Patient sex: F
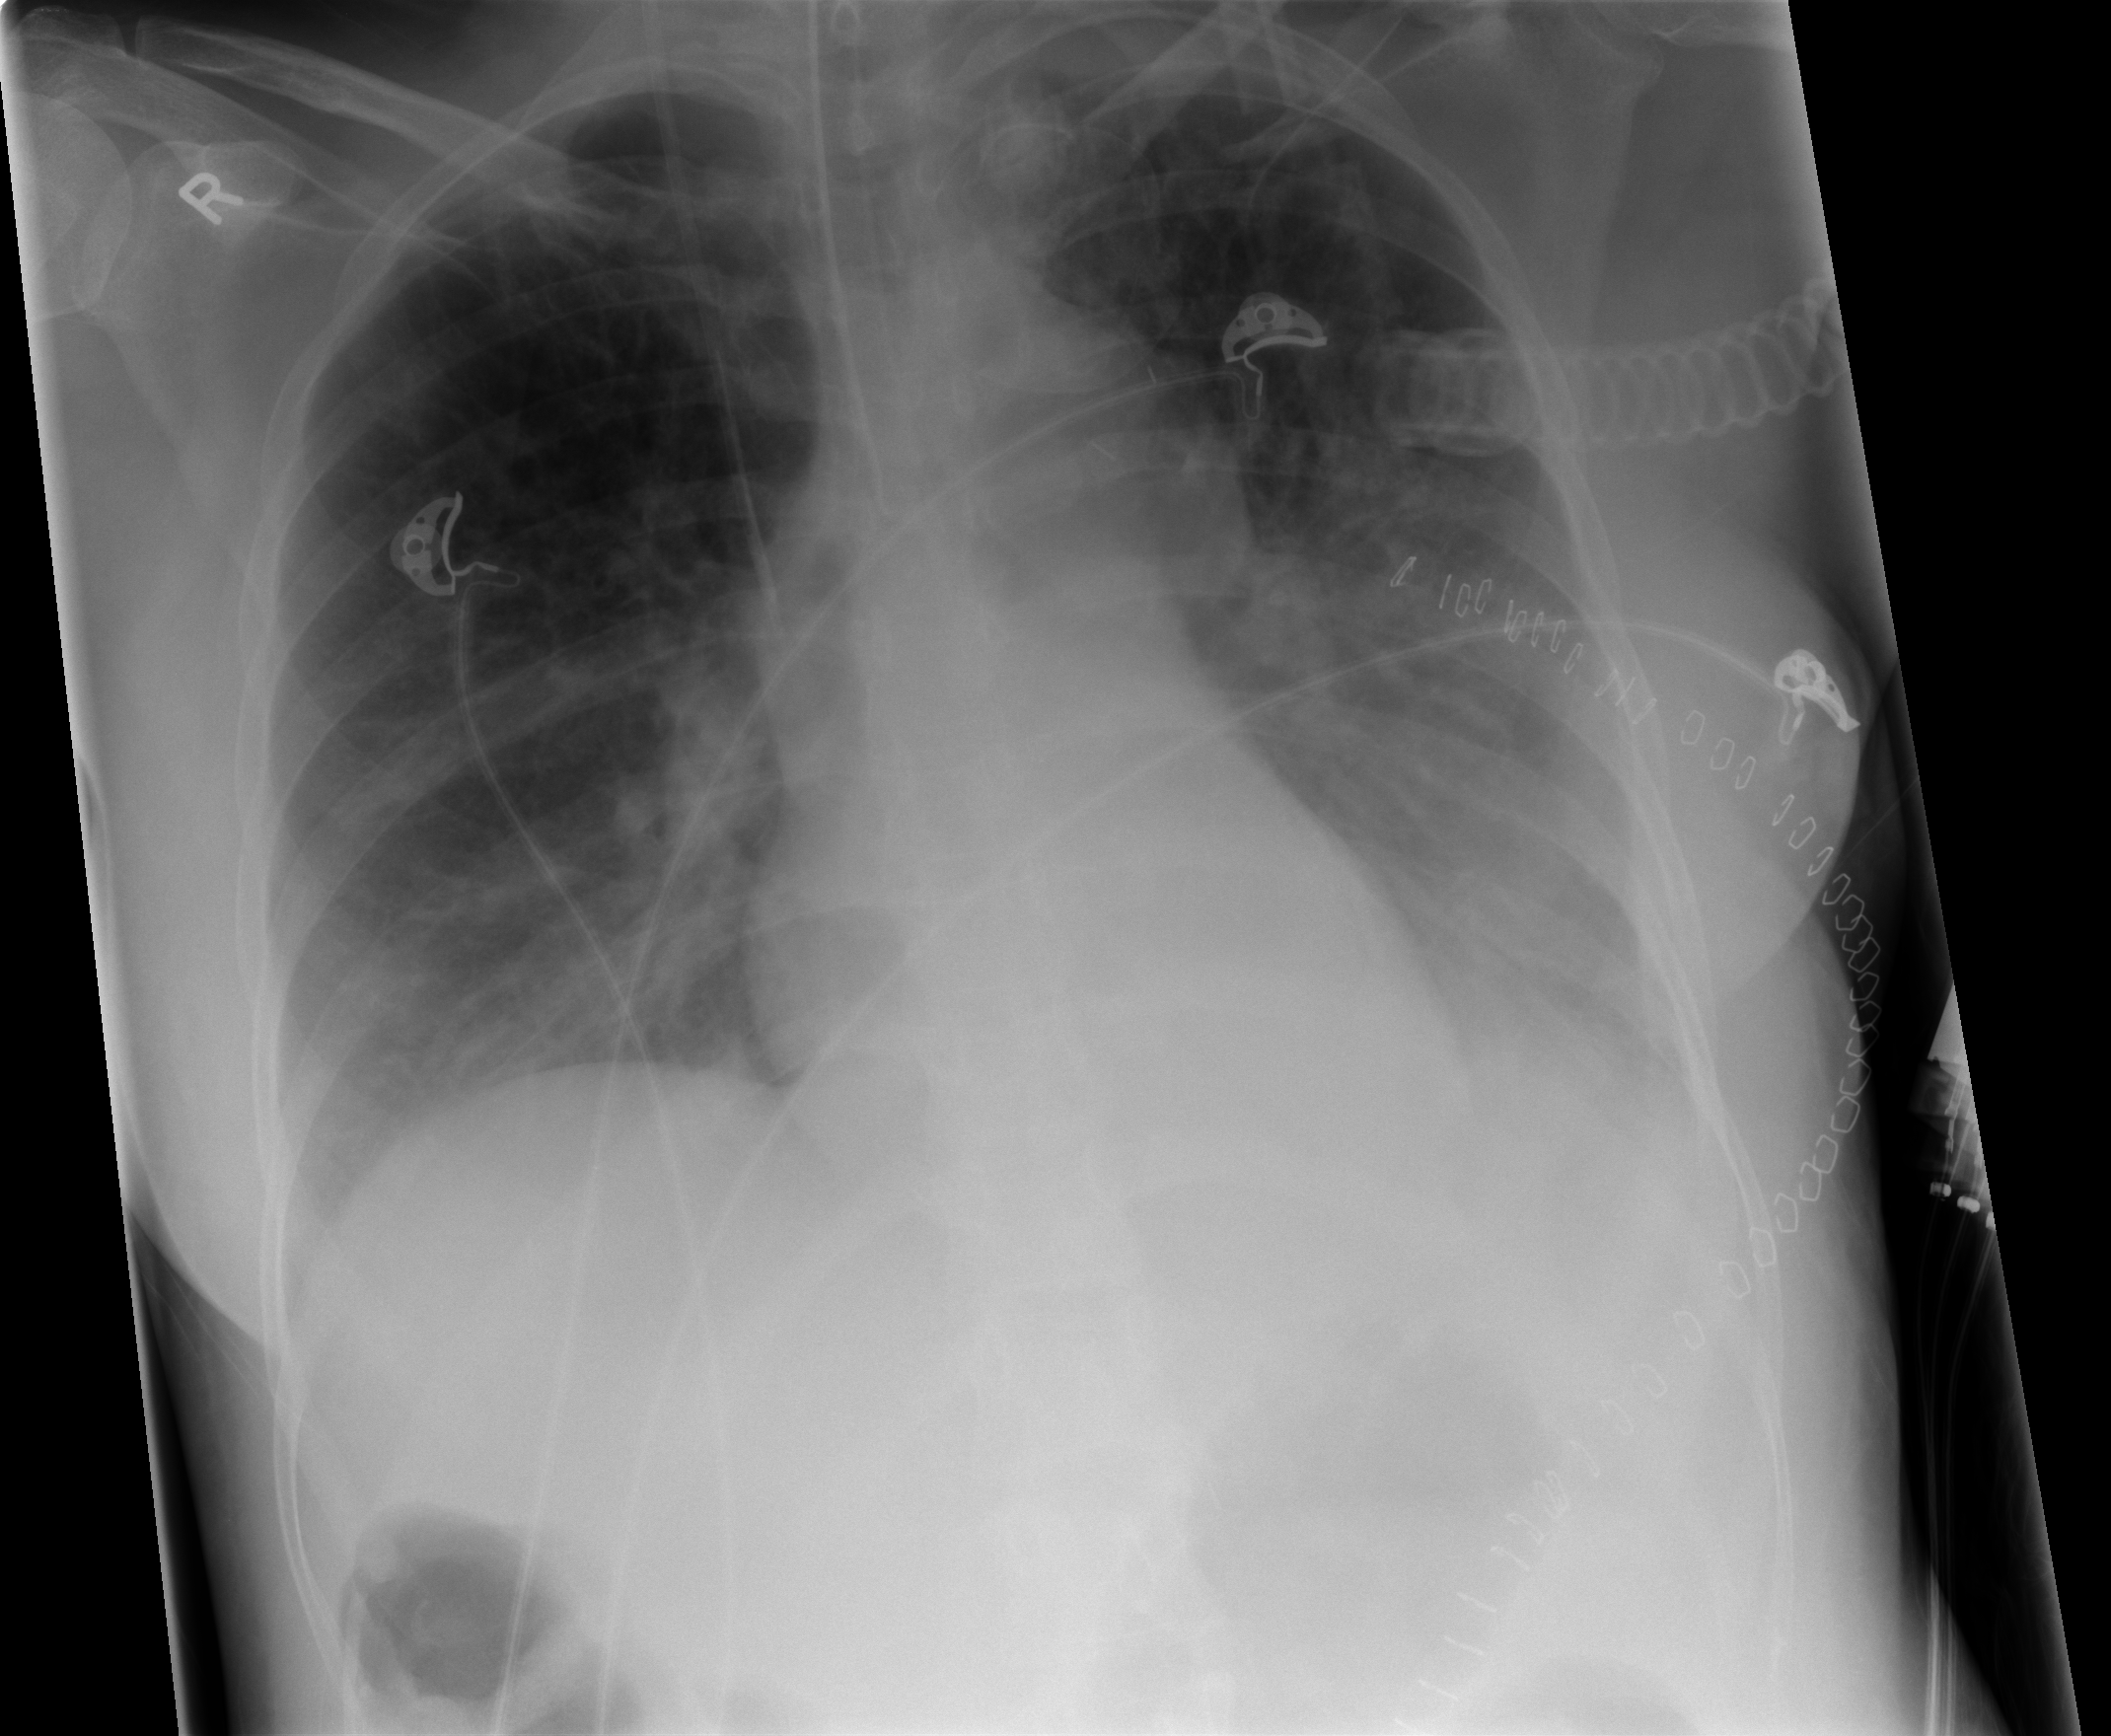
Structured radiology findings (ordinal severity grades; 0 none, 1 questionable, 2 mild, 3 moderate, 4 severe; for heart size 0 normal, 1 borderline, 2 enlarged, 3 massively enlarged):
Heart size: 0
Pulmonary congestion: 1
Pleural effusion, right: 2
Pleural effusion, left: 3
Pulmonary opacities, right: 2
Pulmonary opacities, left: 0
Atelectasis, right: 2
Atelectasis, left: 2